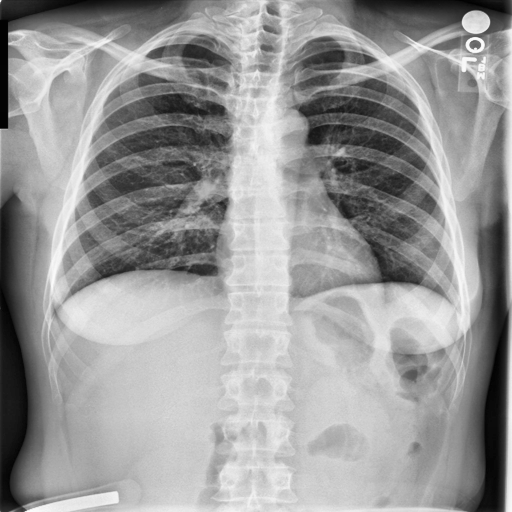
Finding: NORMAL